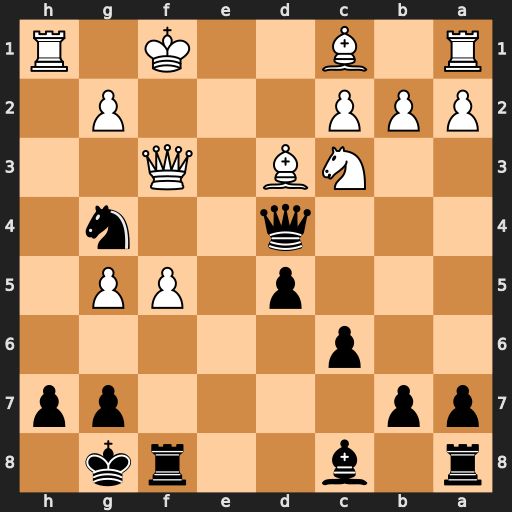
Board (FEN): r1b2rk1/pp4pp/2p5/3p1PP1/3q2n1/2NB1Q2/PPP3P1/R1B2K1R
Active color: b
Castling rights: -
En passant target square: -
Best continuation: Bxf5 Bxf5 Rxf5 Qxf5 Rf8